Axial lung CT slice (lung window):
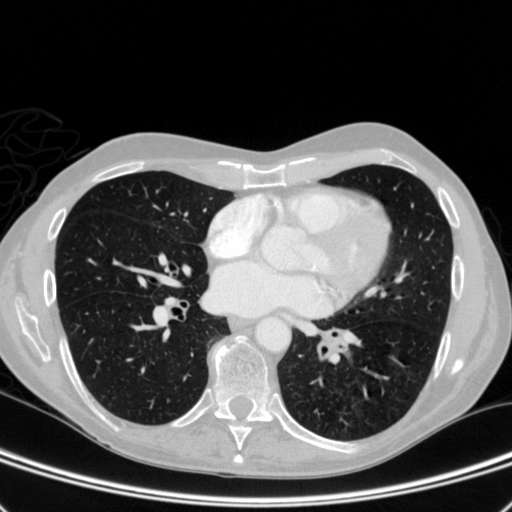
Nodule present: no